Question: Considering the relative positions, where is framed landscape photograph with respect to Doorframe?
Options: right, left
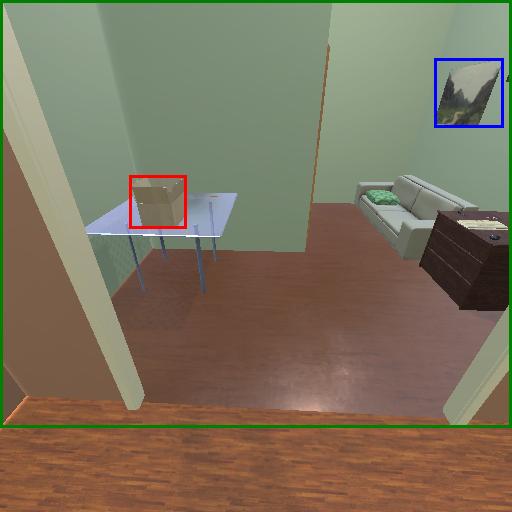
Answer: right